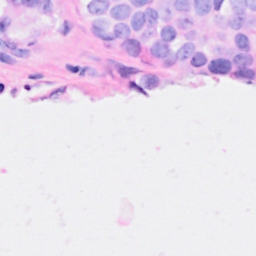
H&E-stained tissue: Breast